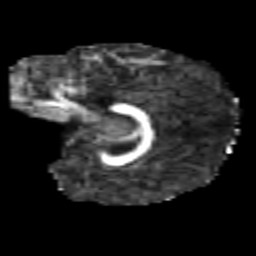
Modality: FA
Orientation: sagittal
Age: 7
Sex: male
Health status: healthy